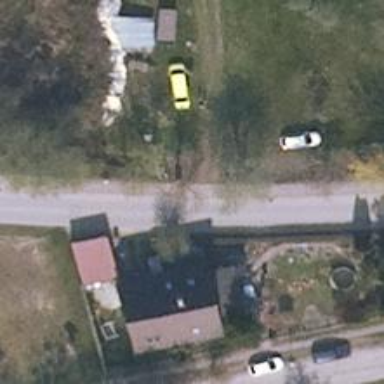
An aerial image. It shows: Gravel driveway for service vehicles.